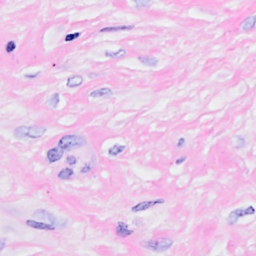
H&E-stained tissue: Breast